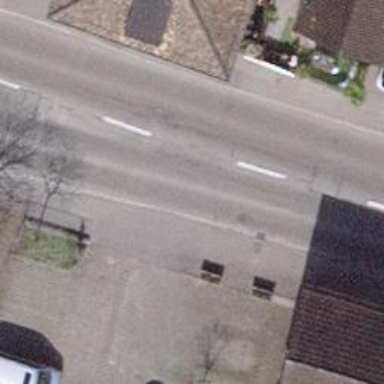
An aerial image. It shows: Primary highway with asphalt surface and designated cycle lane.